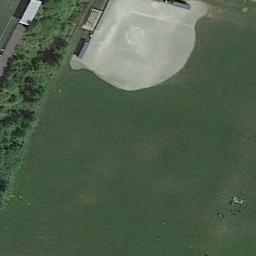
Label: baseball_diamond